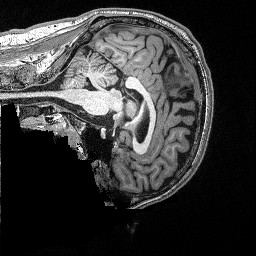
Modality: T1w
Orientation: sagittal
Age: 25
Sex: male
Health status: healthy
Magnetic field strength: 3 T
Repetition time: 2.53 s
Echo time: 0.00331 s